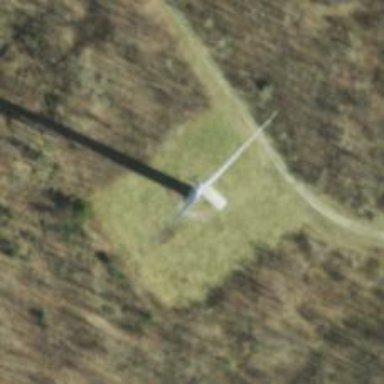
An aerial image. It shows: Wind generator powered by horizontal-axis wind turbine.